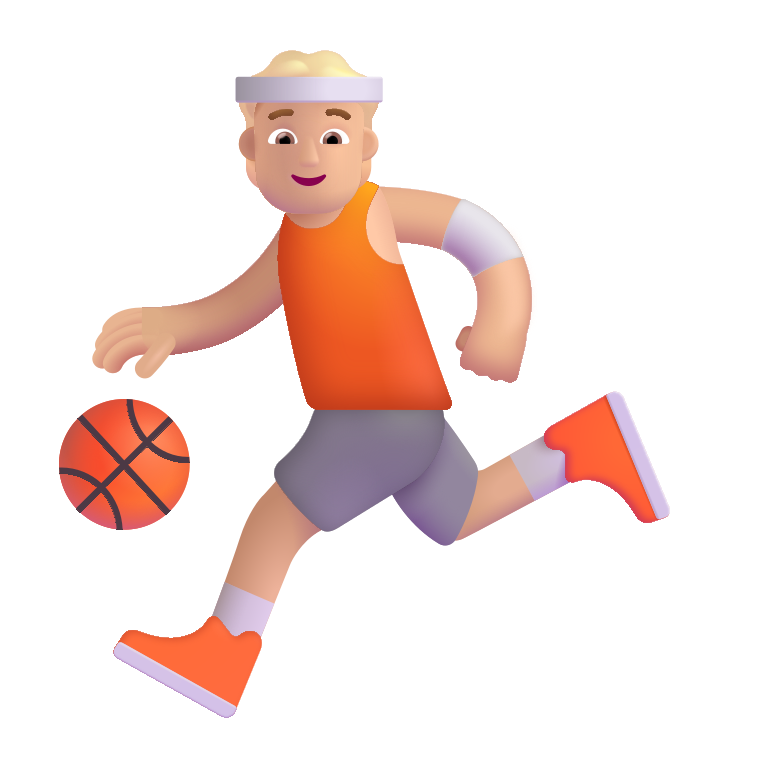
person bouncing ball color  light